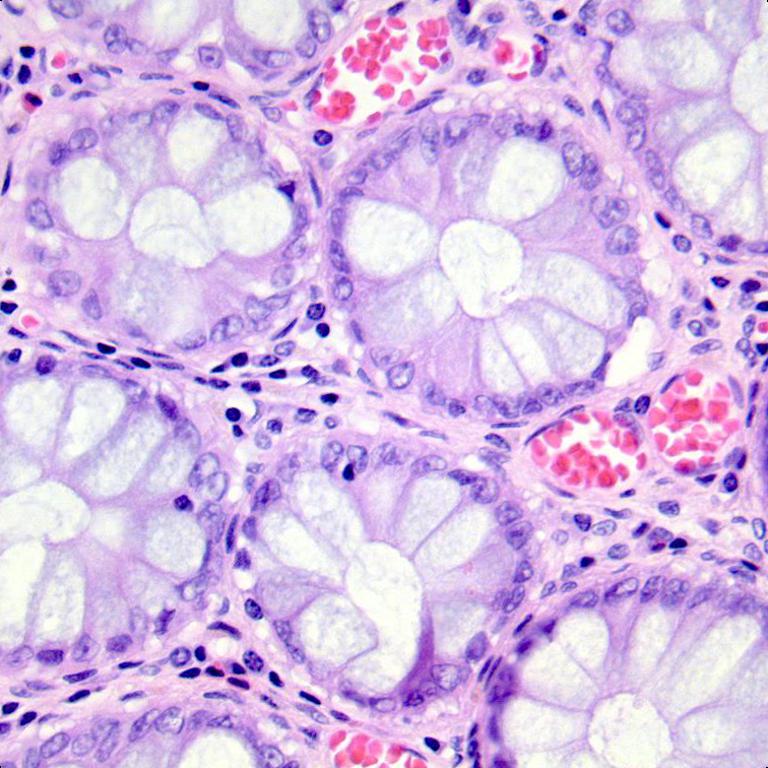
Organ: colon
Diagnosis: benign